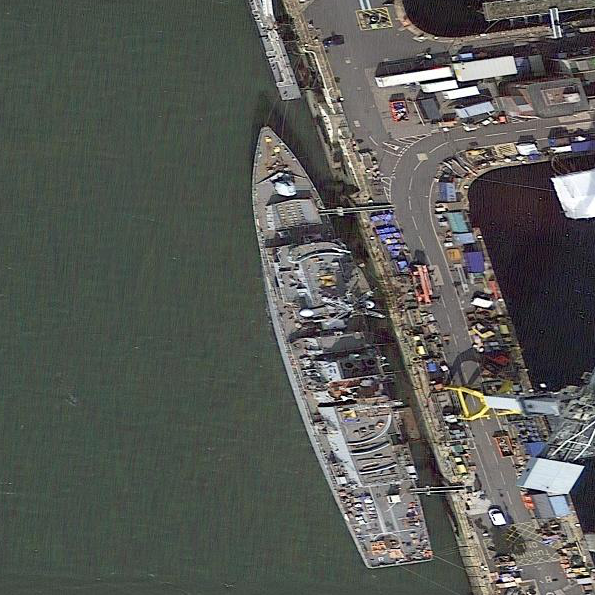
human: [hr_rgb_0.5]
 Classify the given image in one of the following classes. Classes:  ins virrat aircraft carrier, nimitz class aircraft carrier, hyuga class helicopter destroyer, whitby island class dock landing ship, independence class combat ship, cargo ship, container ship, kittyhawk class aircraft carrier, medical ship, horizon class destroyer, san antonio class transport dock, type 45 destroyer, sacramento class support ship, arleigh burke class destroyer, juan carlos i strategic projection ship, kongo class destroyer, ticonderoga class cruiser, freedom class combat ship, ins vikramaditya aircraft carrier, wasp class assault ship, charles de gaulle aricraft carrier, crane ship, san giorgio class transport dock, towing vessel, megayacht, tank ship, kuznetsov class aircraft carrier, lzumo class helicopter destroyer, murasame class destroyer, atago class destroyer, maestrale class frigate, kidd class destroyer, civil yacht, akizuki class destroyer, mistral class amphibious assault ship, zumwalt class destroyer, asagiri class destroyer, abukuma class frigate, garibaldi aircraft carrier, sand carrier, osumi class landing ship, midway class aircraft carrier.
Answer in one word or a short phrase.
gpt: Type 45 destroyer